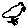
Label: bird